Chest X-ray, AP view. Patient: 51 years old, sex F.
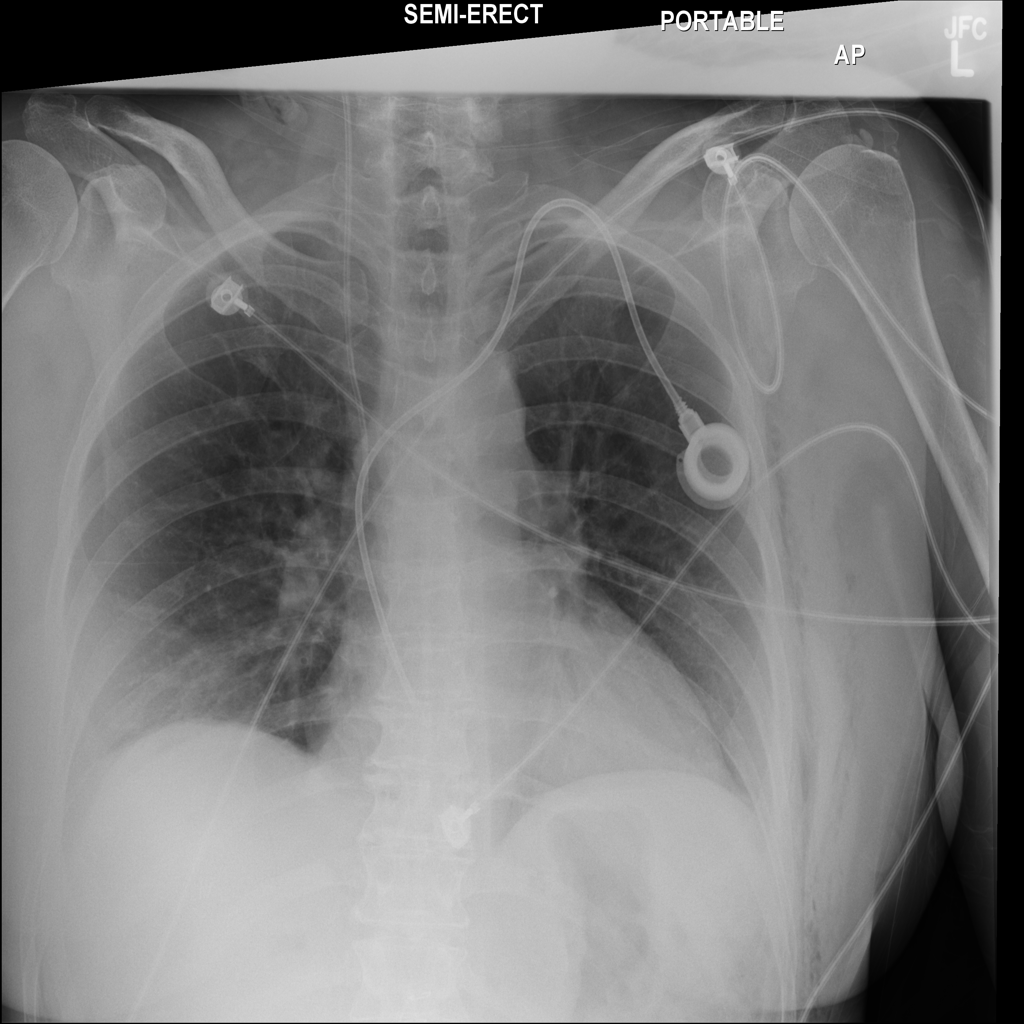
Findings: Emphysema